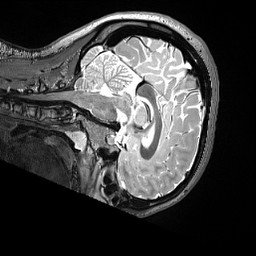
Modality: T2w
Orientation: sagittal
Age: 20
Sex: female
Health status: healthy
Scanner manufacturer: siemens
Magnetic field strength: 3 T
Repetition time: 3.2 s
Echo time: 0.563 s